Question: I'm trying to create a grid style view that displays photo album covers. I would like 3 album covers per row. The tricky part is getting the cells to increase size appropriately depending on what device is being used e.g. iPhone 4s/5/5s/5c/6/6 plus, so that 3 items/cells are always shown per row no matter what device is being used.
I've never been able to do this. I was thinking about setting the sizes manually like so:
'''
func collectionView(collectionView: UICollectionView, layout collectionViewLayout: UICollectionViewLayout, sizeForItemAtIndexPath indexPath: NSIndexPath) -> CGSize {
if DeviceHelper.DeviceType.IS_IPHONE_4_OR_LESS {
return CGSizeMake(115, 140)
} else if DeviceHelper.DeviceType.IS_IPHONE_5 {
return //size
} else if DeviceHelper.DeviceType.IS_IPHONE_6 {
return //size
} else {
return //size
}
}
'''
I have a helper that determines what device is being used and I can call it from anywhere within my app. But isn't there a way to make sure 3 cells are always displayed in each row no matter what device is being used and also have equal padding shown to something like this:

The aspect ratio constraints have been helpful but this time round I can't apply them to the cell because interface builder won't allow it. Is there a straight forward to do this?
Thanks in advance for your time.
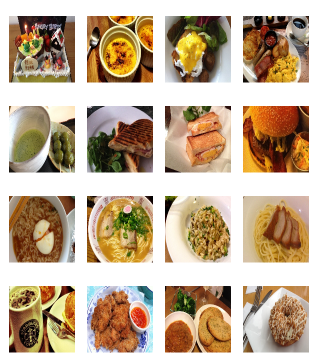
Answer: Remove default cell spacing :

Try this code :
Just set value for 'numberOfCellInRow' for number of cells in a row of collection view
## Obj-C
'''
-(CGSize)collectionView:(UICollectionView *)collectionView layout:(UICollectionViewLayout *)collectionViewLayout sizeForItemAtIndexPath:(NSIndexPath *)indexPath
{
int numberOfCellInRow = 3;
CGFloat padding = 5.0;
CGFloat collectionCellWidth = [[UIScreen mainScreen] bounds].size.width/numberOfCellInRow;
CGFloat finalWidthWithPadding = collectionCellWidth - padding;
return CGSizeMake(finalWidthWithPadding , finalWidthWithPadding);
}
'''
## Swift
'''
func collectionView(collectionView: UICollectionView, layout collectionViewLayout: UICollectionViewLayout, sizeForItemAtIndexPath indexPath: NSIndexPath) -> CGSize {
var numberOfCellInRow : Int = 3
var padding : Int = 5
var collectionCellWidth : CGFloat = (self.view.frame.size.width/CGFloat(numberOfCellInRow)) - CGFloat(padding)
return CGSize(width: collectionCellWidth , height: collectionCellWidth)
}
'''
I think it will work for all the devices.